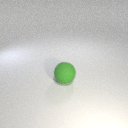
large green rubber sphere